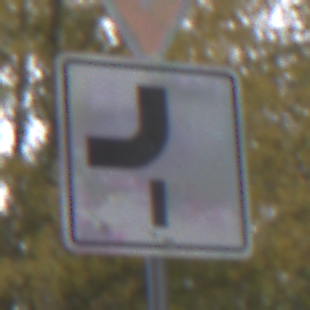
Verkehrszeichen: VerlaufVorfahrtsstrasse7
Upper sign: VorfahrtGewaehren
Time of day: MorningAfternoon
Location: Outdoor (Urban)
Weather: PartlyCloudy
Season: NotSpecified
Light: Natural